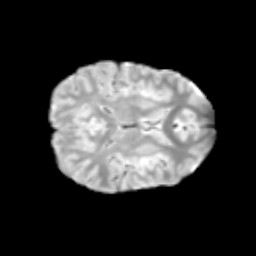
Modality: T2w
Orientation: axial
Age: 11
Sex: male
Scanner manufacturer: siemens
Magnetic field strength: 3 T
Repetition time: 3.8 s
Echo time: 0.07 s